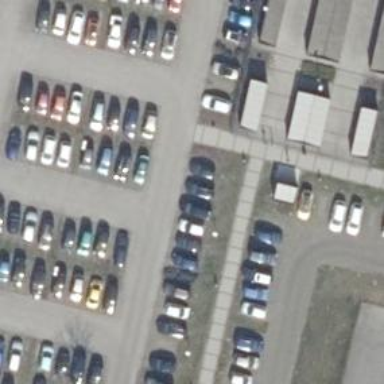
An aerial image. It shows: Road serving as parking aisle.